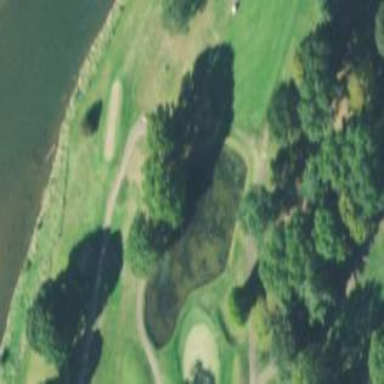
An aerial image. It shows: Picturesque scene of golf course with lateral water hazard.